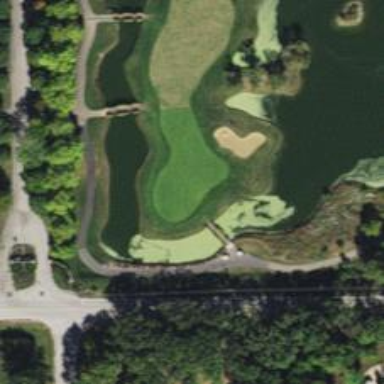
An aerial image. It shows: View of golf hole.